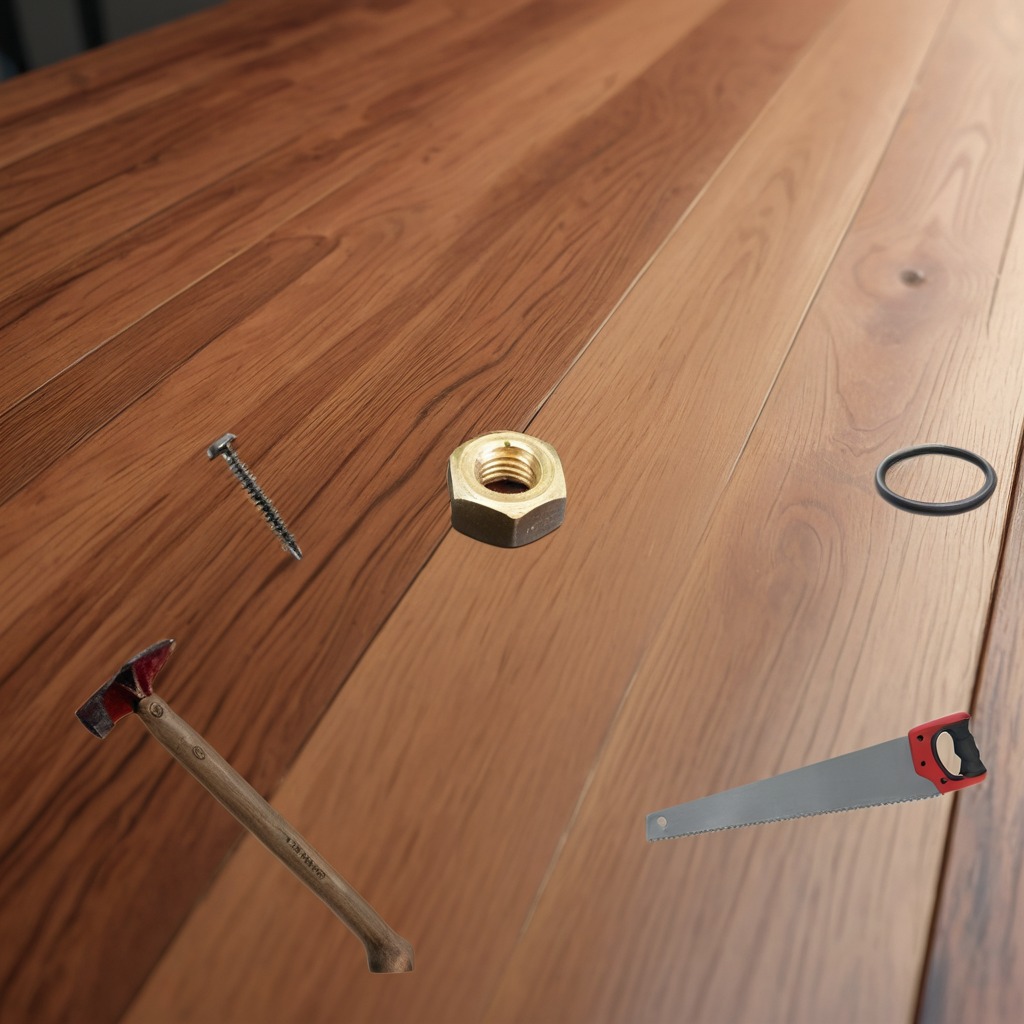
A rubber Oring, a hammer, a metal machine screw, a handheld metal saw, and a metal nut are lying on the wooden table in a carpentry studio.